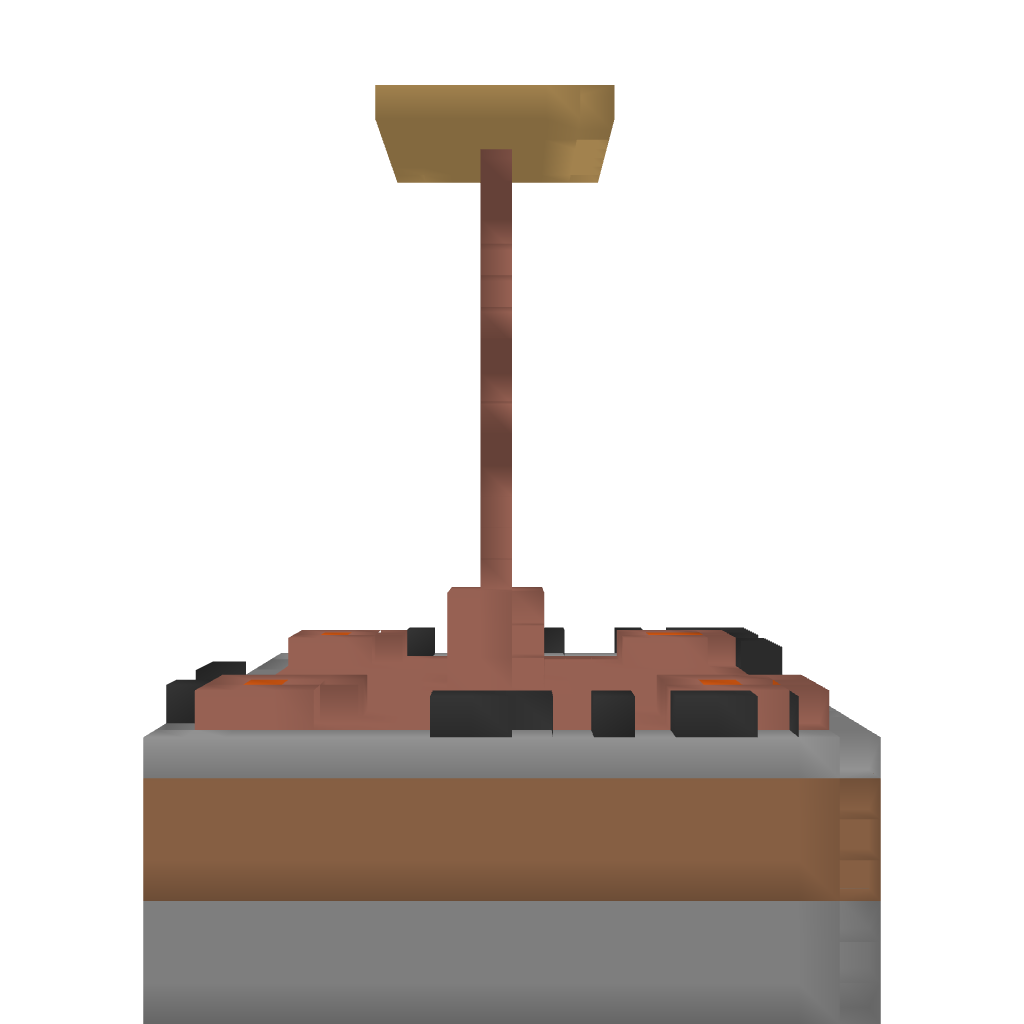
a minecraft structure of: Underground base v2